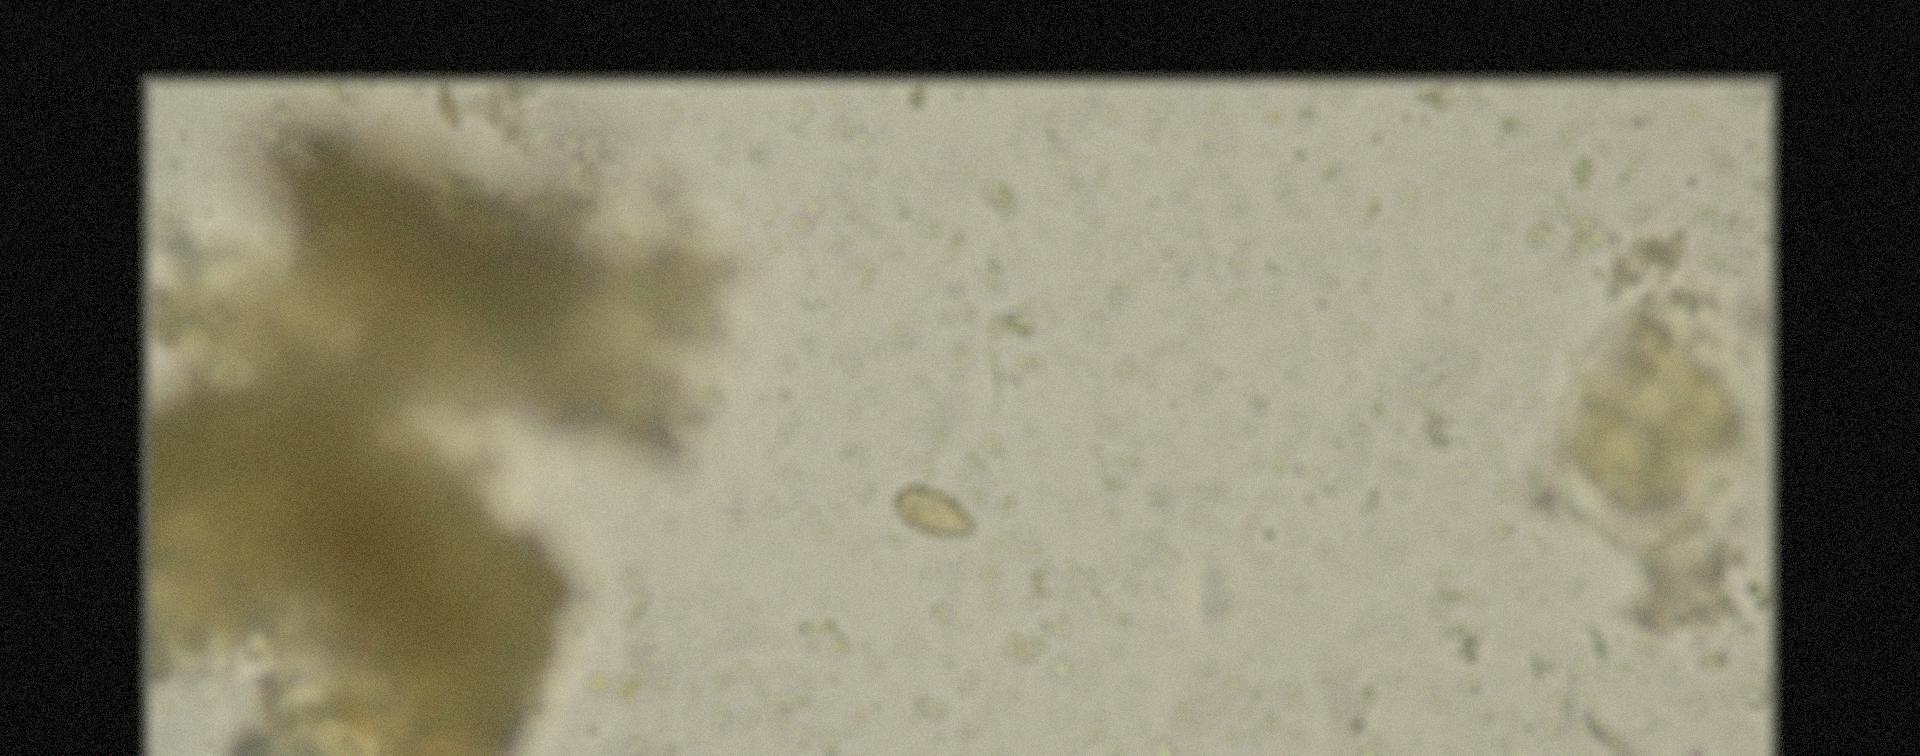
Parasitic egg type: Opisthorchis viverrine